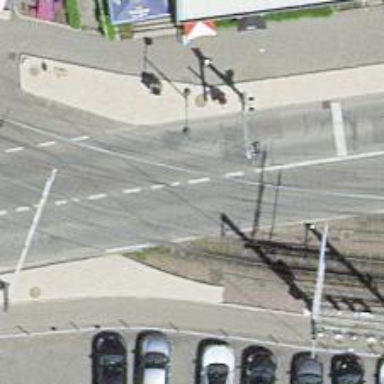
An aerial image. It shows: Level railway crossing with lights and double half barrier.